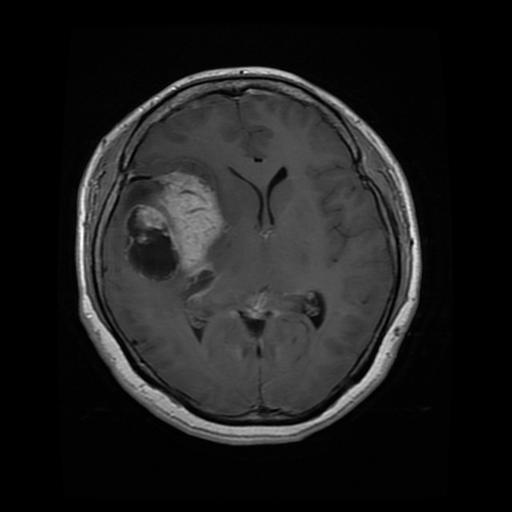
Label: meningioma